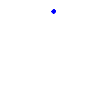
Particle: proton